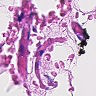
Metastatic tissue present: no